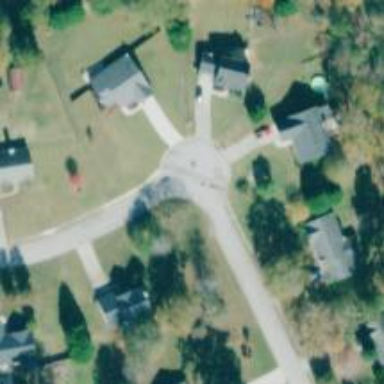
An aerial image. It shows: Turning circle on the road.